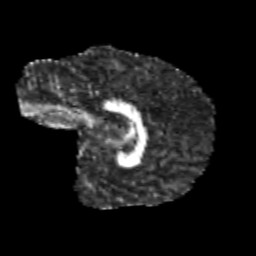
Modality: FA
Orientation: sagittal
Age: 12
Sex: male
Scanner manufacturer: siemens
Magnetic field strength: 3 T
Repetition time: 3.8 s
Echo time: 0.07 s